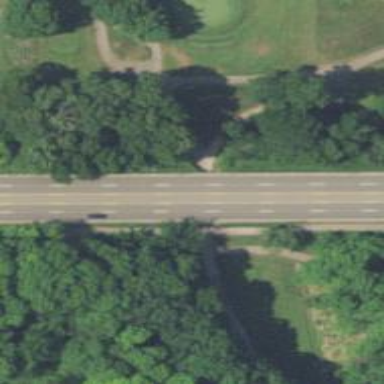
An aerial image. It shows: Path for golf carts.